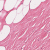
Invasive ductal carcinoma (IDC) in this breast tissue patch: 0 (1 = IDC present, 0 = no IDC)